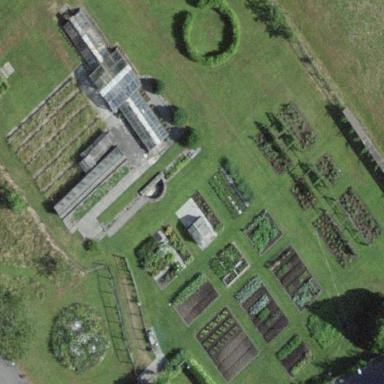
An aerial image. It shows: Garden that is leisure land.